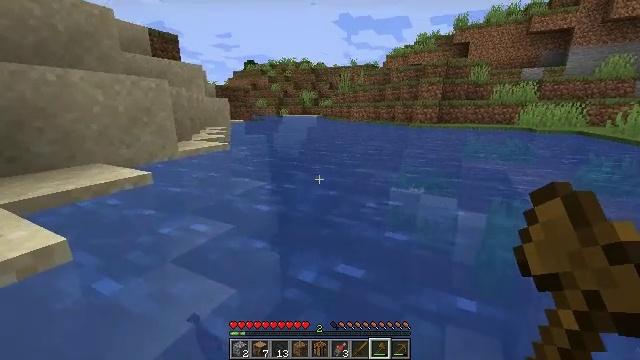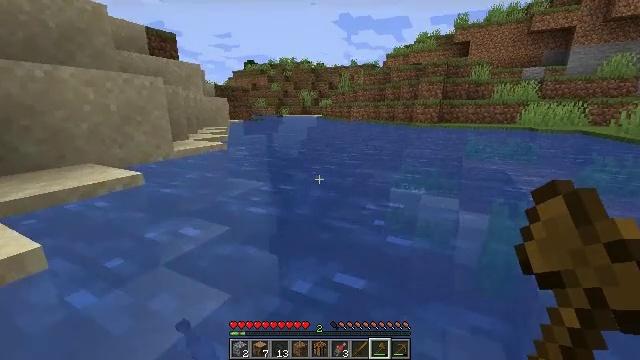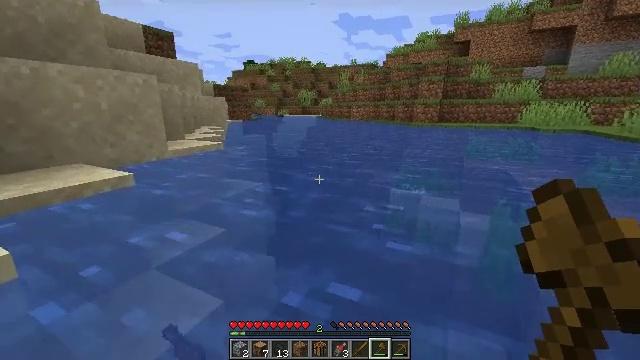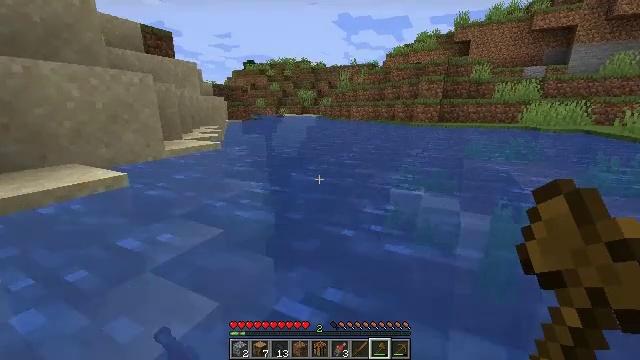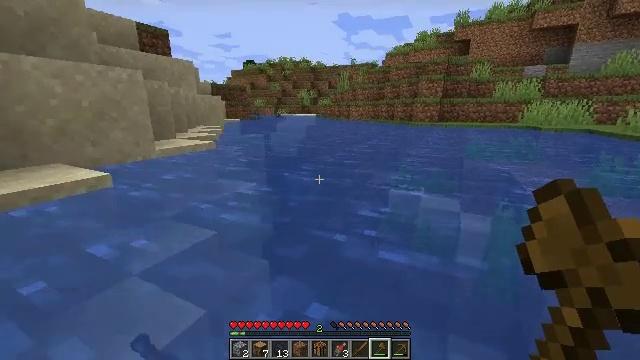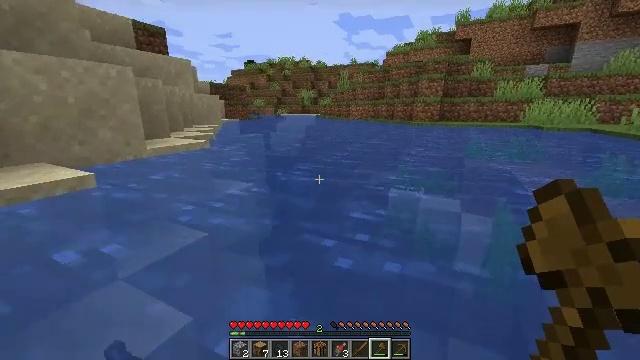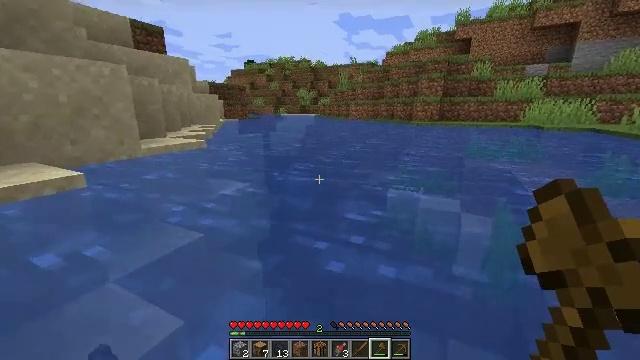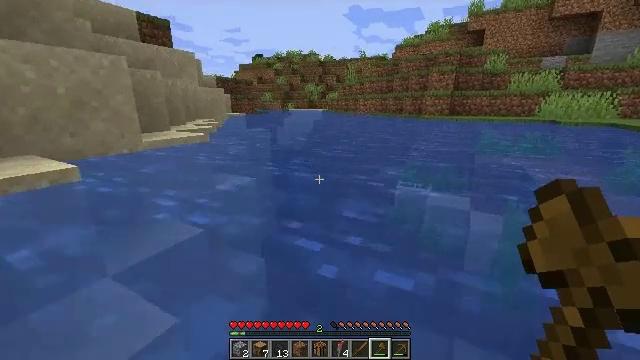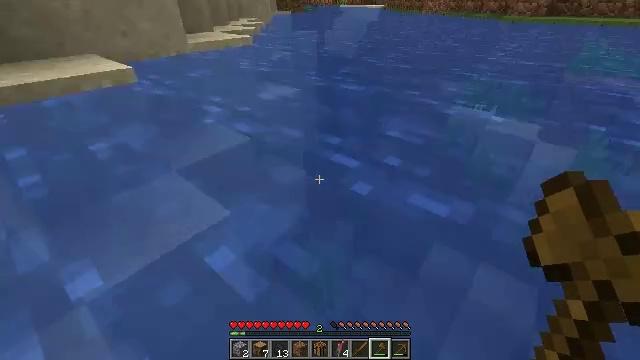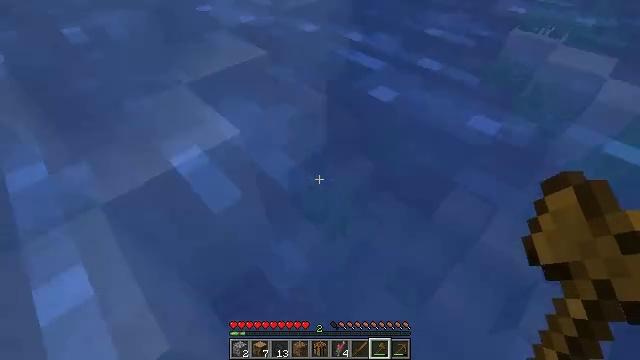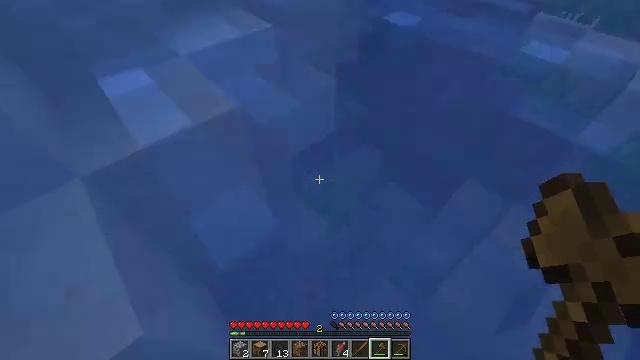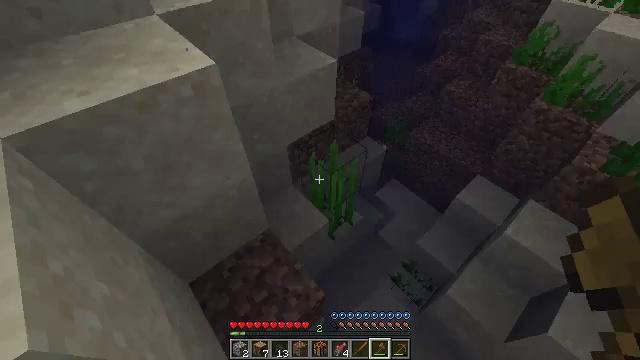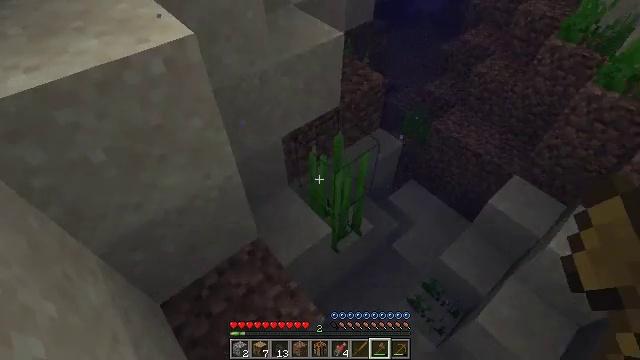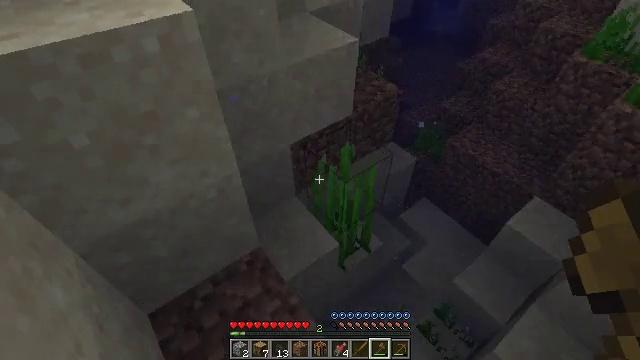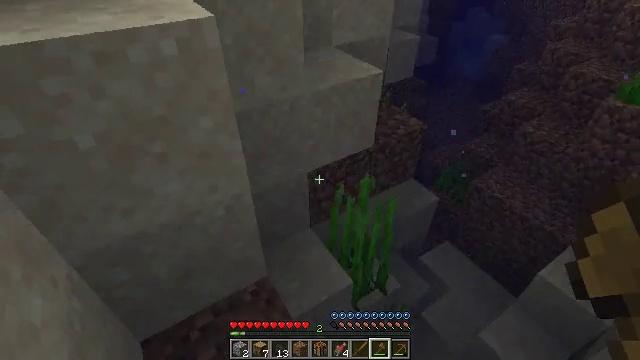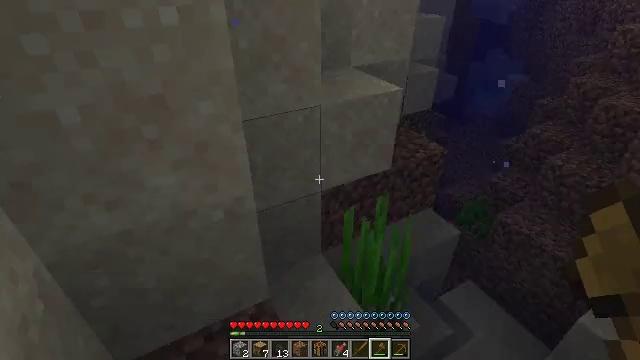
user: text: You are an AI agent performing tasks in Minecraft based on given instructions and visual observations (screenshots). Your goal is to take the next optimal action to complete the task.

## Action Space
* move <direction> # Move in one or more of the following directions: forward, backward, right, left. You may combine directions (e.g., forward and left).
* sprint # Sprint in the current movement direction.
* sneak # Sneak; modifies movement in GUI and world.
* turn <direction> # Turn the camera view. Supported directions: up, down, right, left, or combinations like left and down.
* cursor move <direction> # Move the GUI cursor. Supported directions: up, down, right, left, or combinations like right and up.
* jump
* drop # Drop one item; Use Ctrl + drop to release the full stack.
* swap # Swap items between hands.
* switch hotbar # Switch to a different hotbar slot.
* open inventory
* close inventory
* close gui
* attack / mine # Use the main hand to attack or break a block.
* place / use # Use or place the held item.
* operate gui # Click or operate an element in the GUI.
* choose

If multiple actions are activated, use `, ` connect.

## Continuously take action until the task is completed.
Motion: motion action
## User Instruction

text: Fish and kill the salmon.
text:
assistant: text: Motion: move forward and move right
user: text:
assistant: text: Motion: move forward and move right
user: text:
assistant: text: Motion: move forward and move right
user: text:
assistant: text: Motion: move forward and move right
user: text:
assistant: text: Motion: move forward and move right
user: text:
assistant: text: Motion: move forward and move right
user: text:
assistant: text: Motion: move forward, turn left and down
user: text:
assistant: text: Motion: move forward, sneak, turn left and down
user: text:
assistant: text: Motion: move forward, sneak, turn left and down
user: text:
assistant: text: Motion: move forward, sneak, turn left and down
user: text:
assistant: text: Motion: move forward, sneak
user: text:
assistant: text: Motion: move forward, sneak
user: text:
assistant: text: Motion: move forward, sneak, turn left and up
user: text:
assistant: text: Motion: move forward, sneak, turn left and up
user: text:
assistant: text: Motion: move forward, sneak, turn left and up
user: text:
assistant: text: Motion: move forward, turn left and up
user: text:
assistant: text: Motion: move forward, turn left and up
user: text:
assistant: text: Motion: move forward, turn left and up
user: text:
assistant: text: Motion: move forward, turn right and up
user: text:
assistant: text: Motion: move forward, turn right and up, jump
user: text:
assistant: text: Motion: move forward, turn right and up, jump
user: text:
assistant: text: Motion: move forward, turn right, jump
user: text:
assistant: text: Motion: move forward, jump
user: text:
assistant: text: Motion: move forward, turn right, jump
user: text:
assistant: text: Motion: move forward
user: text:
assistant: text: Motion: move forward, sprint
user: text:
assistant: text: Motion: move forward, sprint
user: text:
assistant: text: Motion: move forward, sprint
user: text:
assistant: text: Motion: move forward, sprint
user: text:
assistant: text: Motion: move forward